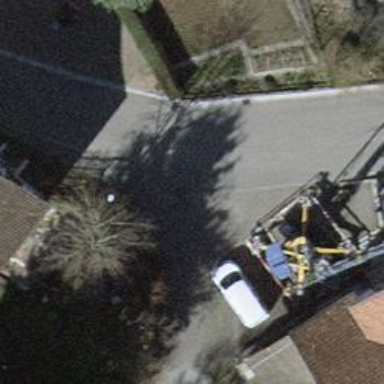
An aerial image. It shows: Smooth asphalt road in residential area.